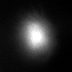
Tissue sample: colon
Magnification: 2.5x
Cell type: T cells
Senescence state: normal